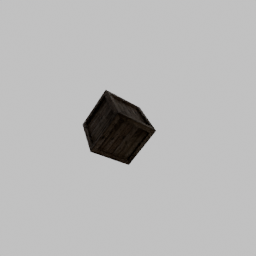
Label: tools